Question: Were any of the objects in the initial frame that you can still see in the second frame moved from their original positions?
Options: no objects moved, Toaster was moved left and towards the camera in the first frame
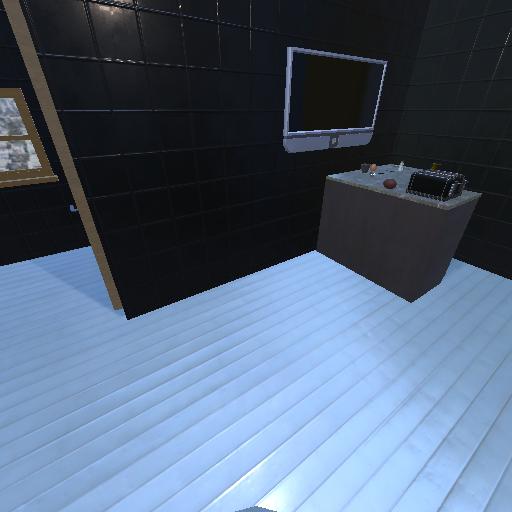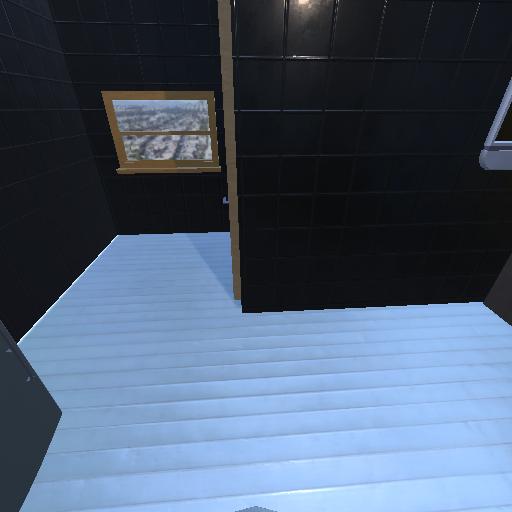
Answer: no objects moved